Field crop: maize
Growth stage: 2
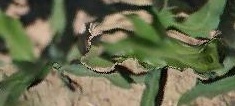
Species: maize